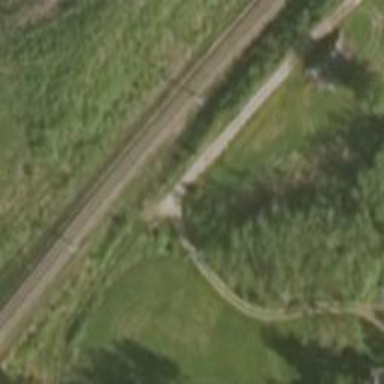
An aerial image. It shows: Continuous rail railway with electrified contact line.